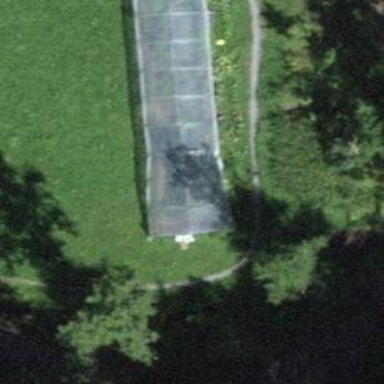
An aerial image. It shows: Picnic shelter provides comfortable rest area.